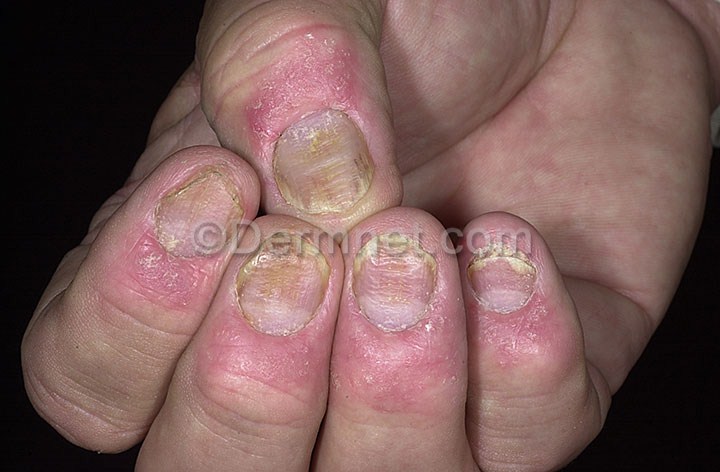
Disease: Psoriasis pictures Lichen Planus and related diseases